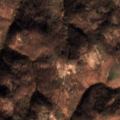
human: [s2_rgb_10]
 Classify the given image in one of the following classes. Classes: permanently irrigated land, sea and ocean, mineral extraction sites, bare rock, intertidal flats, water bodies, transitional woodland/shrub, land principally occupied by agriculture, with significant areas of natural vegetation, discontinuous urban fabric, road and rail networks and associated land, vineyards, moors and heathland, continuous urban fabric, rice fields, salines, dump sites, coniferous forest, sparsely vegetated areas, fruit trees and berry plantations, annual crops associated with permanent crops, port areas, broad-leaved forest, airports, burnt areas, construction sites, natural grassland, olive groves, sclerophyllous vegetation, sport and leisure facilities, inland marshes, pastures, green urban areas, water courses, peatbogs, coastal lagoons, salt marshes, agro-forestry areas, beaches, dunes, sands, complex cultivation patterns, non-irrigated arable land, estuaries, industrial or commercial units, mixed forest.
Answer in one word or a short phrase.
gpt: land principally occupied by agriculture, with significant areas of natural vegetation, broad-leaved forest, transitional woodland/shrub